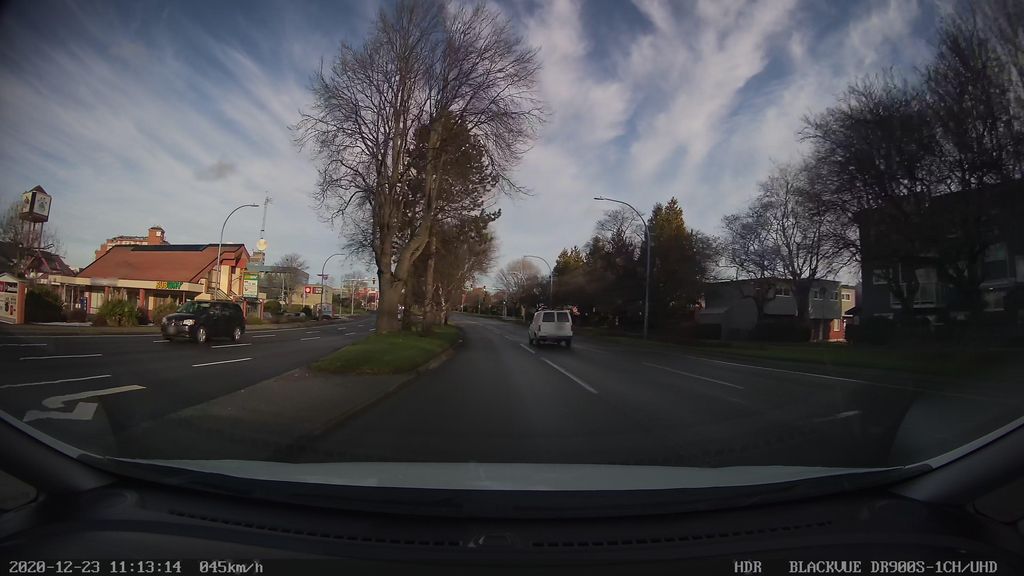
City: victoria